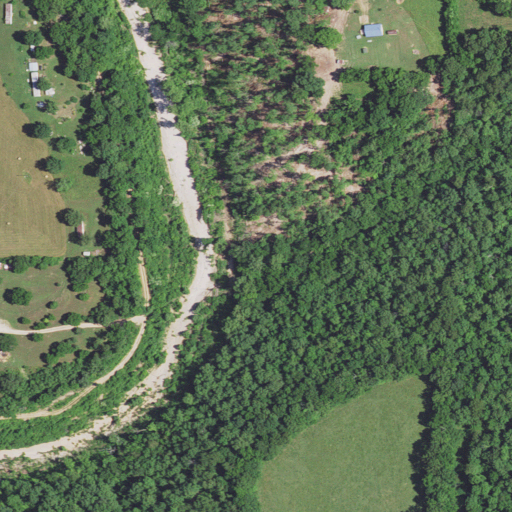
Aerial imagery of valley in Missouri named Ramsey Hollow containing deciduous forest, pasture, shrub, mixed forest, and open development